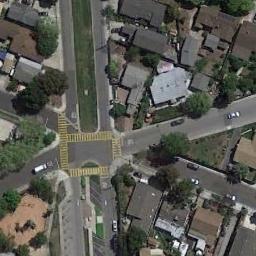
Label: intersection